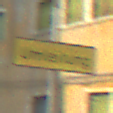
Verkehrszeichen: Umleitungsankuendigung
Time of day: MorningAfternoon
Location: Outdoor (Urban)
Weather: Clear
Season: NotSpecified
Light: Natural